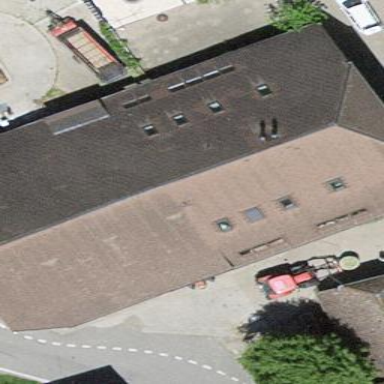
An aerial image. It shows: Farm building.